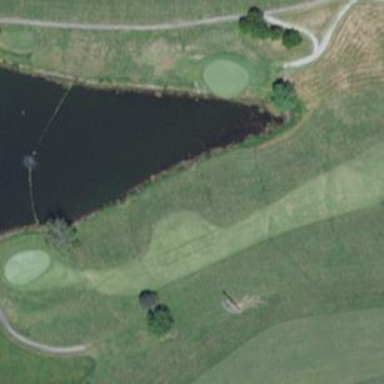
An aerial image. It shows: Golf course featuring lateral water hazard in the form of natural water.